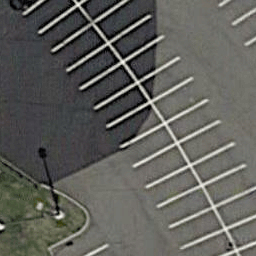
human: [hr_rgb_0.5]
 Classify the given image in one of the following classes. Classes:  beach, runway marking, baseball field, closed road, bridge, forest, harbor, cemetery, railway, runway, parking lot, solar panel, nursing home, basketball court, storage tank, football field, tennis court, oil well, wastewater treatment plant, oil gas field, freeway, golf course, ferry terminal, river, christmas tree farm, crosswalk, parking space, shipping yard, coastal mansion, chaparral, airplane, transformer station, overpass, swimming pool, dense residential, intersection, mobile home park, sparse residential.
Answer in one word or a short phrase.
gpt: parking space